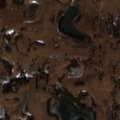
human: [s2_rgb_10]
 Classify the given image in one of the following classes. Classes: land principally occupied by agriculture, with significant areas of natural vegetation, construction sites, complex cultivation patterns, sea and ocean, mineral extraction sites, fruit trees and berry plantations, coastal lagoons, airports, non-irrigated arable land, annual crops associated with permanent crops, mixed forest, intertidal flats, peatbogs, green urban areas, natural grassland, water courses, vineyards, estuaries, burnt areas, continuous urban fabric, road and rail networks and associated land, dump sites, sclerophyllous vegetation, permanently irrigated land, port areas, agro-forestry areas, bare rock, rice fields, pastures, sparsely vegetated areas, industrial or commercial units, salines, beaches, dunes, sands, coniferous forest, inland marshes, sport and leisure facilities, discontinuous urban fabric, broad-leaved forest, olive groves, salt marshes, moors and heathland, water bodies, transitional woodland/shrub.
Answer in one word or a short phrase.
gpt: land principally occupied by agriculture, with significant areas of natural vegetation